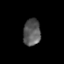
Tissue: prostate
Cell type: Myeloid cells
Senescence score: 0.362
Nuclear area (px): 452
Mean DAPI intensity: 89.053